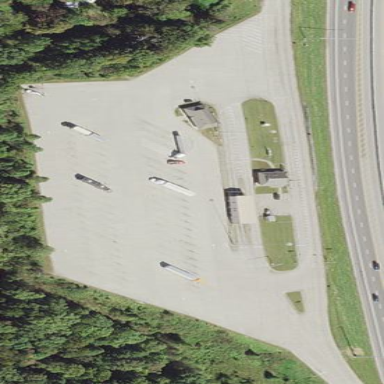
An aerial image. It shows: Weighbridge facility.